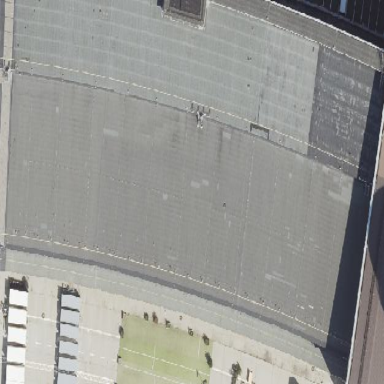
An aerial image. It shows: Hangar building with flat gray roof.